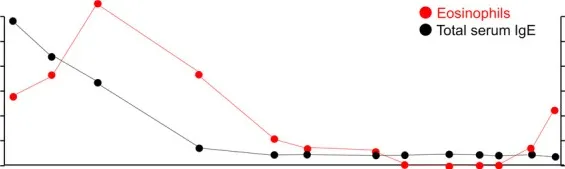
Clinical course in case 1. Black figure size represents the degree of symptoms of each situation. Red arrows represent the occurrence of short burst, while blue arrow represents the performance of BT. FeNO, fractional exhaled nitric oxide; FEV1, forced expiratory volume in 1 s. ACT, asthma control test; BT, bronchial thermoplasty; ICS, inhaled corticosteroid; IGA, investigator global assessment; IgE, immunoglobulin E; LABA, long-acting beta2-agonist; LAMA, long-acting muscarinic antagonist; LTRA, leukotriene receptor antagonist; OCS, oral corticosteroid; PSL, prednisolone.
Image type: pathology (masson_trichrome)